Interaction volume radius: 10 \u00c5
Interaction volume height: 10 \u00c5
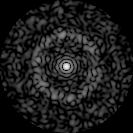
Disorder parameter: 0.8237